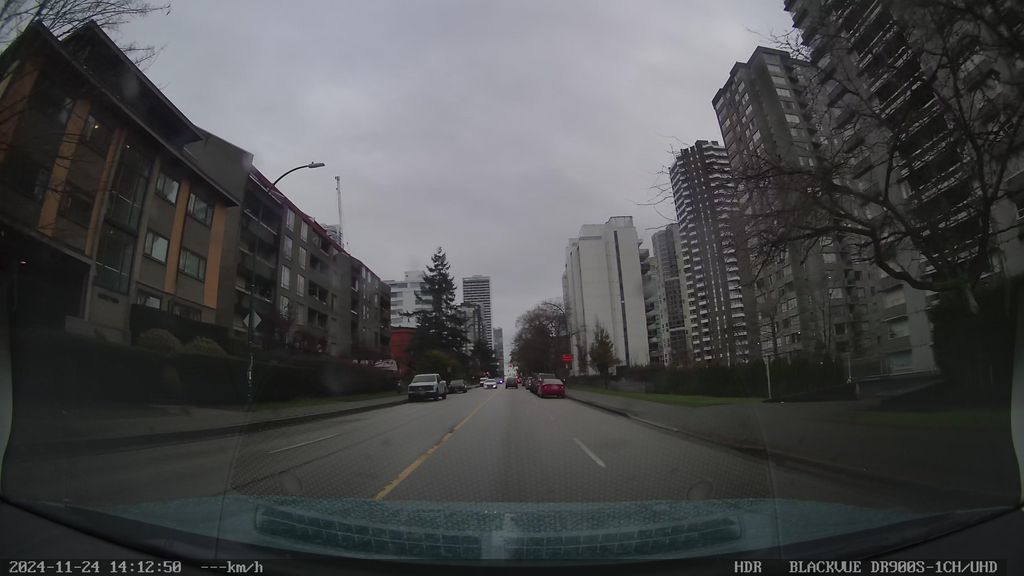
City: vancouver